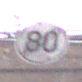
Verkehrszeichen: EndeGeschwindigkeit80
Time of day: MorningAfternoon
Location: Outdoor (Urban)
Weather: Overcast
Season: NotSpecified
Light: Natural